Aerial crown-view tile of a tropical tree (Barro Colorado Island, Panama), acquired 20250124:
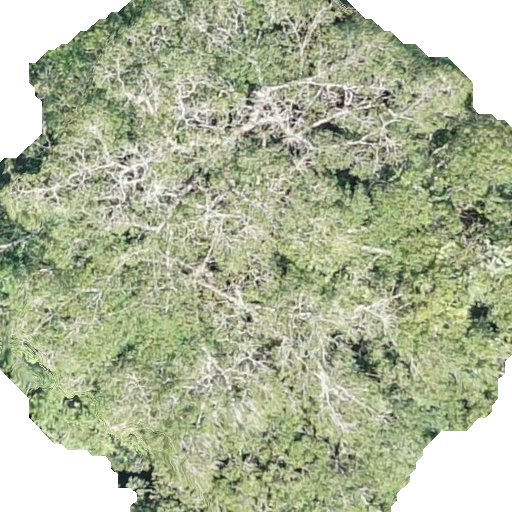
Species: Hura crepitans
GBIF accepted scientific name: Hura crepitans
Crown area: 388.292 m²